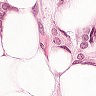
Metastatic tissue present: yes